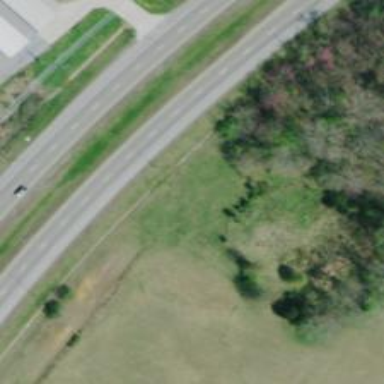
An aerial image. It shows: Asphalt trunk highway.